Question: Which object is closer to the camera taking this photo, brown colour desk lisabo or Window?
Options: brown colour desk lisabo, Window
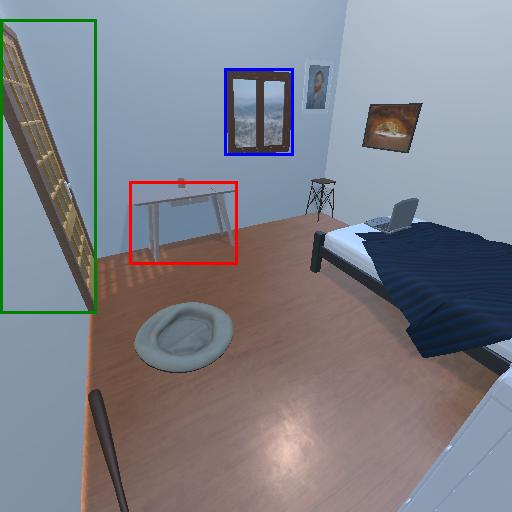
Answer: brown colour desk lisabo